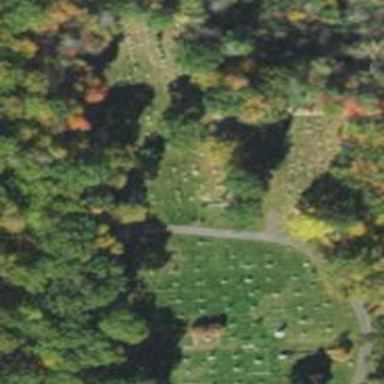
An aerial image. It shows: Cemetery with historic significance.